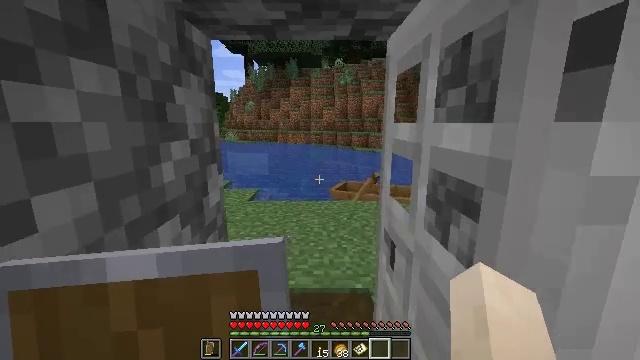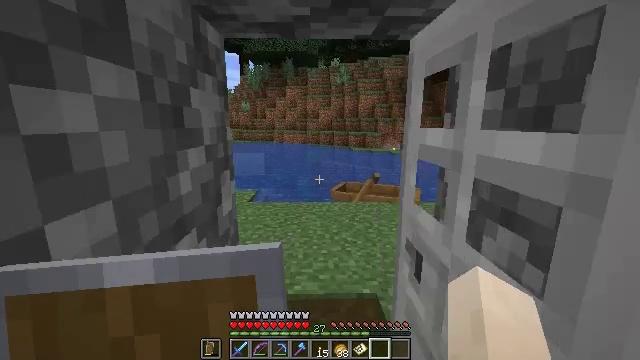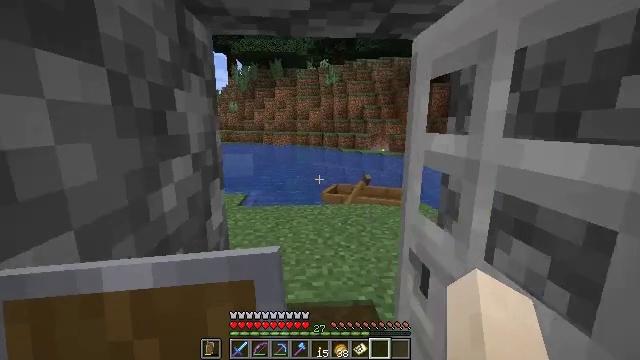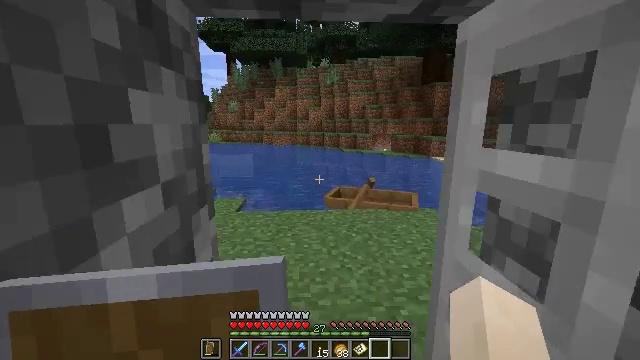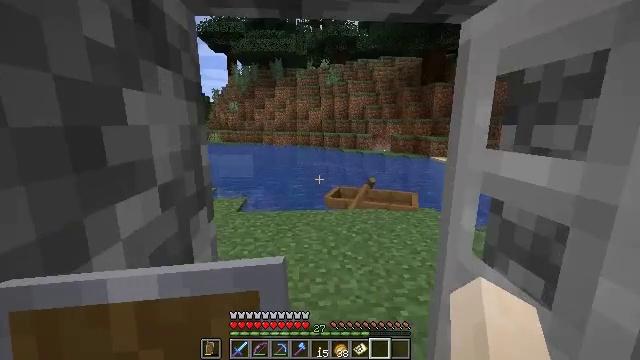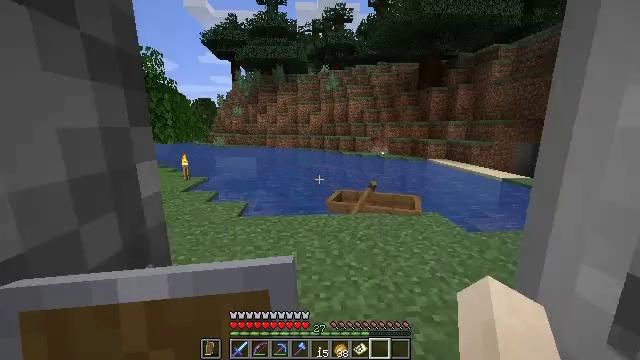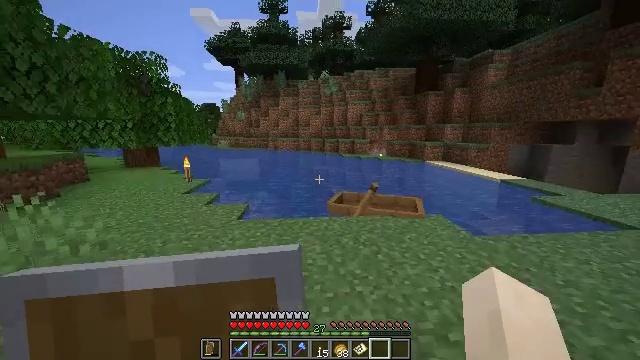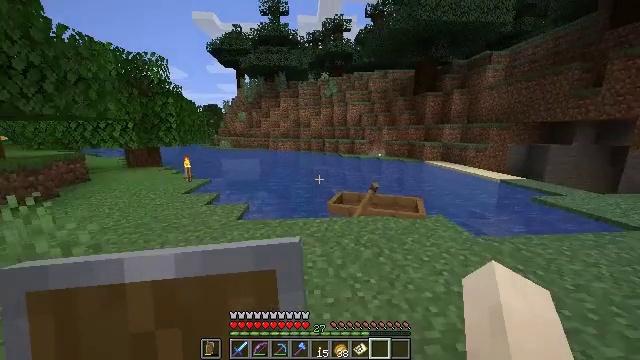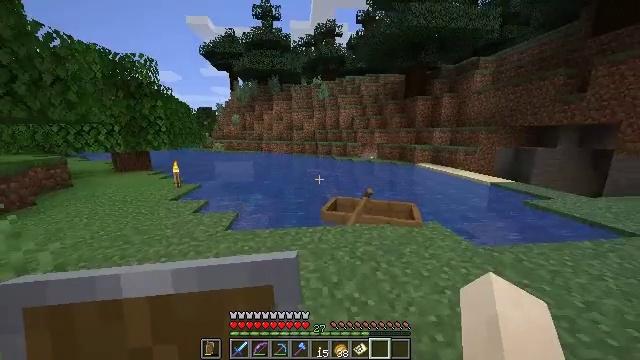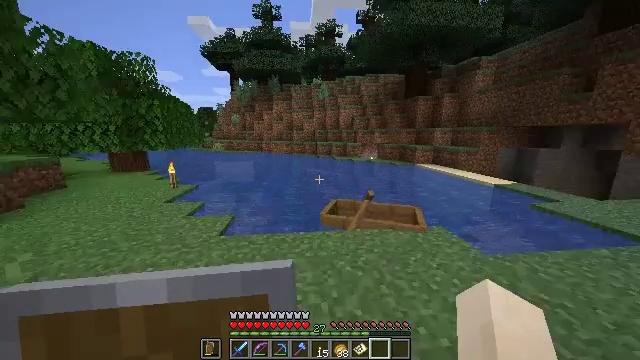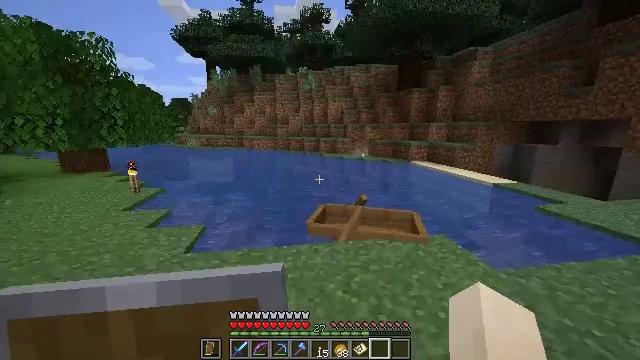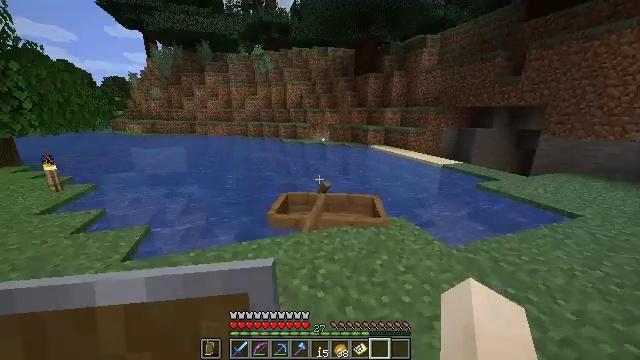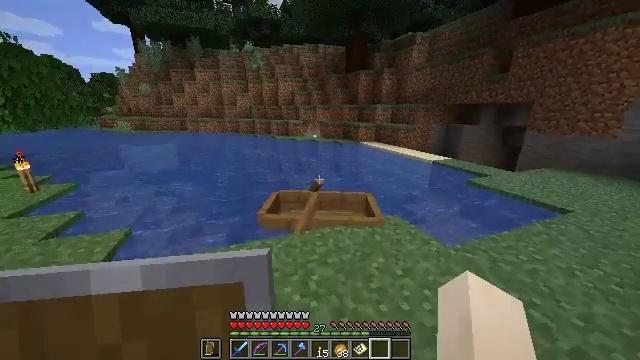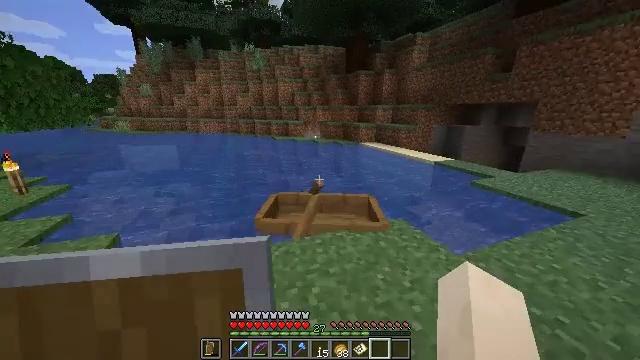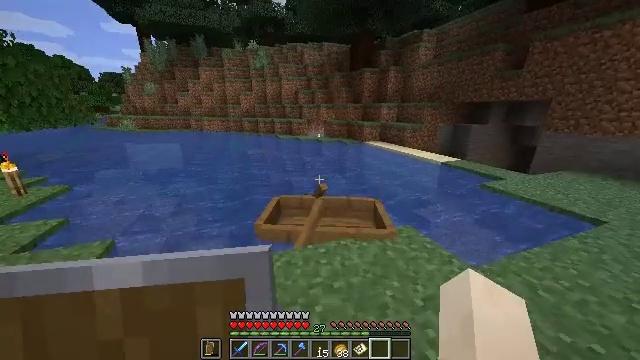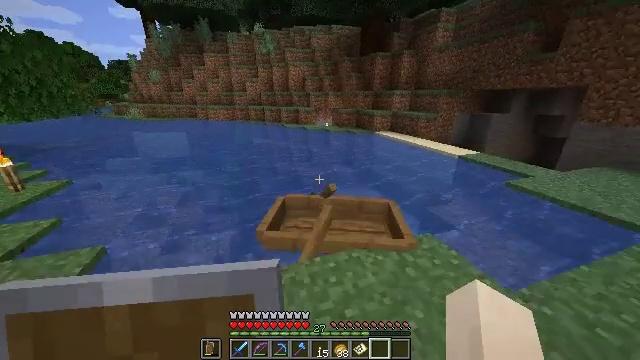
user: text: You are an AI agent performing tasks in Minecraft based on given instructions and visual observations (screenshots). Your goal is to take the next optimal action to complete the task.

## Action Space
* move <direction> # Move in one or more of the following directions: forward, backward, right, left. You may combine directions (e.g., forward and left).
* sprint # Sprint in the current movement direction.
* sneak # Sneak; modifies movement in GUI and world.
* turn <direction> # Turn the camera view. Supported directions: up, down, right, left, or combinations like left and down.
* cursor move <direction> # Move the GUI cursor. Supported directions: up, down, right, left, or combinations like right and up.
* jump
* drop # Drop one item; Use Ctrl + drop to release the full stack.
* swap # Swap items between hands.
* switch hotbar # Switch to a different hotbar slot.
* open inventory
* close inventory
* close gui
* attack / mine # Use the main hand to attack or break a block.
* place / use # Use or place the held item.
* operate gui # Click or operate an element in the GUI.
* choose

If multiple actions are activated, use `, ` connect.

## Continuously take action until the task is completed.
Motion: motion action
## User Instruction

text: Dig up clay found underwater.
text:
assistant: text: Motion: move forward and move left, turn right
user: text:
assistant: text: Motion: move forward, turn right
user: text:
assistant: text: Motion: move forward, sprint
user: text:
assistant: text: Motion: move forward, sprint
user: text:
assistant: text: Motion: move forward, sprint
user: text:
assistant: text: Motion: move forward
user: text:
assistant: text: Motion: move forward
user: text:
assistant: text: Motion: move forward, turn right
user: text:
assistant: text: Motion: move forward
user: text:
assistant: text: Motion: move forward, turn right
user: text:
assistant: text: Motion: move forward, turn right and down
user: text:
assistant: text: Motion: move forward, turn right and down
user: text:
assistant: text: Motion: move forward
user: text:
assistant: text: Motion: move forward
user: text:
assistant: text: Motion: move forward, turn left and down
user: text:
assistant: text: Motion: move forward, turn down
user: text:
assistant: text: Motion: move forward, turn left and down
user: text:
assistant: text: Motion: move forward, turn left and down
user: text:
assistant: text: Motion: move forward
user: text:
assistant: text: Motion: move forward and move right, turn down
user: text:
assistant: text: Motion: move forward and move right, turn left and down
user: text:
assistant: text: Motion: turn left and down
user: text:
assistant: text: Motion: turn left and down
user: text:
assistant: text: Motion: turn down
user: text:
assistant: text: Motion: turn down
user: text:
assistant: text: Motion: turn left and down
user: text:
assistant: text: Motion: turn left and down
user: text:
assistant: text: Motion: no_op
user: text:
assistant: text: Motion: switch to hotbar 1
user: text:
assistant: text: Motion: turn down, switch to hotbar 1